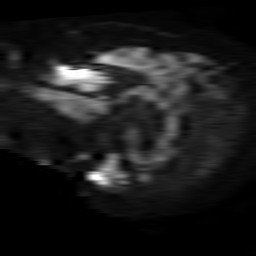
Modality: TRACE
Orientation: sagittal
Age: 88
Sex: male
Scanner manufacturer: philips
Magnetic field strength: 1.5 T
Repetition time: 4.6 s
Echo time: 0.07971 s